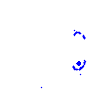
Particle: pion